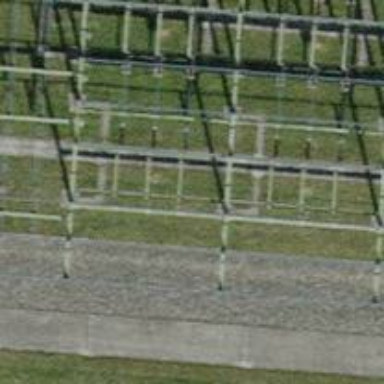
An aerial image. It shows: Switch used for power control.